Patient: sex F, age 73
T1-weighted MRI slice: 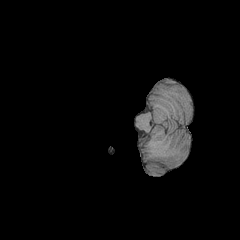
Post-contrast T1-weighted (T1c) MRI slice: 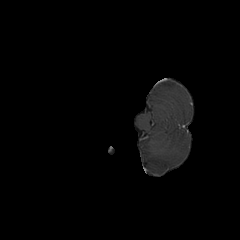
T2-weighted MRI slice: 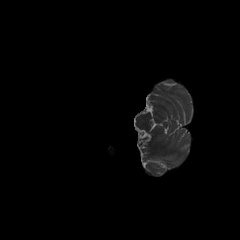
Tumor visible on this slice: no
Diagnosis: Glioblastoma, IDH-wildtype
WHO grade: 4